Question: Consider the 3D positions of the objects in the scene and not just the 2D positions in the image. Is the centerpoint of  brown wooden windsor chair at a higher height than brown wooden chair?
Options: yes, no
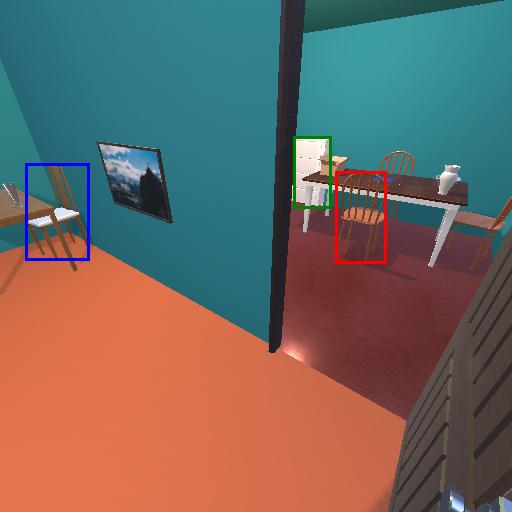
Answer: yes